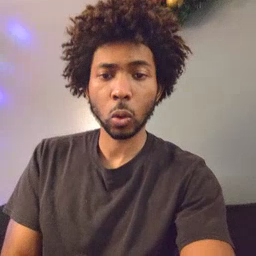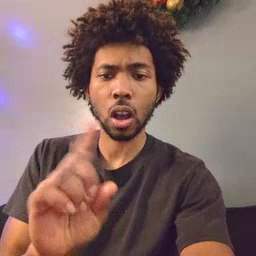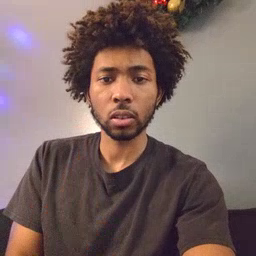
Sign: where